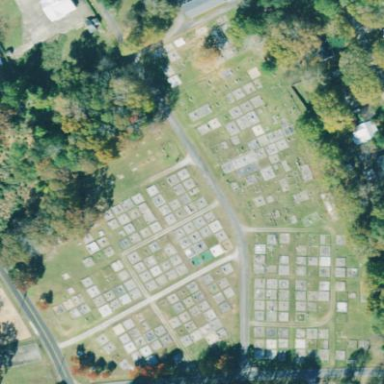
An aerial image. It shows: Cemetery.